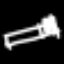
Label: bed